Question: first i tried to run it by pressing F5. it said the syntax error is in the first line. i tried running the program from the command line but it said the same thing. any idea what's wrong or how to fix it ?

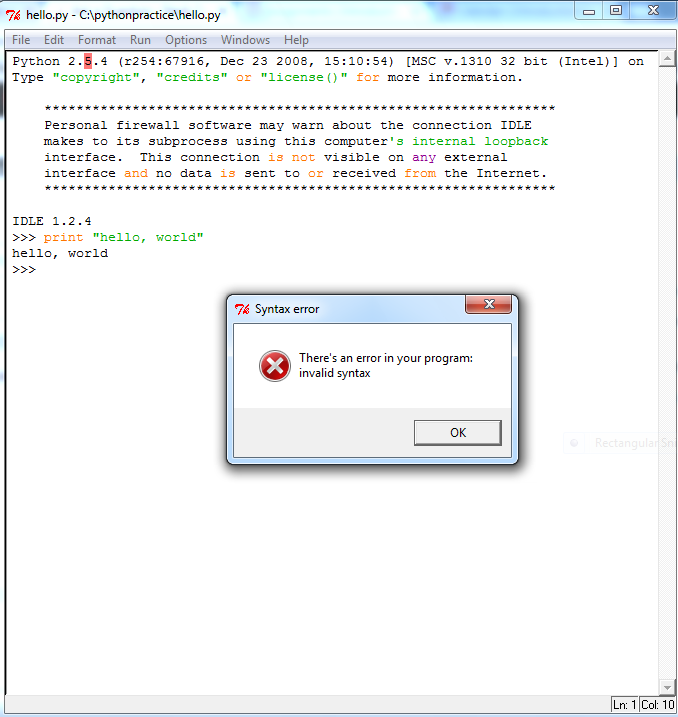
Answer: F5 runs the script in the current window, but the current window doesn't display a script: it displays an interactive interpreter (also known as a REPL: Read, Evaluate, Print Loop).
In this window, you simply type valid Python statements, and they execute immediately. There is not way, or need, to run the contents of the window.